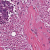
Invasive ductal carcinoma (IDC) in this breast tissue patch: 0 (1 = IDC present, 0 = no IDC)